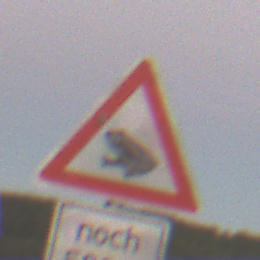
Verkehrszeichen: AmphibienwanderungRechts
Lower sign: LaengeEinerStrecke3
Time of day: SunriseSunset
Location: Outdoor (Nature)
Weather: Clear
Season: NotSpecified
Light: Natural